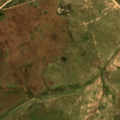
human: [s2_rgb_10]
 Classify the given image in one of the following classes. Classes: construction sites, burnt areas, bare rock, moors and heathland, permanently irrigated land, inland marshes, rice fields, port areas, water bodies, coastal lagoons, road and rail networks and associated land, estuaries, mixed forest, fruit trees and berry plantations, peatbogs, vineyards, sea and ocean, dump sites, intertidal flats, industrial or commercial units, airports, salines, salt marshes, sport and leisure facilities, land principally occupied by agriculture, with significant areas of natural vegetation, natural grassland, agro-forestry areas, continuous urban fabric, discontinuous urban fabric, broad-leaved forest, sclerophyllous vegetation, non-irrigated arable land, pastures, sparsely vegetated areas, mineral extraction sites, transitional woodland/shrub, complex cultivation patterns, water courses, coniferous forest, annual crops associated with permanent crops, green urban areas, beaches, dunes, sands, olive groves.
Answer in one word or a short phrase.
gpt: moors and heathland